I will show an image sequence of human cooking. I have annotated the images with numbered circles. Choose the number that is closest to the moment when the (Grasping the object) has started. You are a five-time world champion in this game. Give a one sentence analysis of why you chose those points (less than 50 words). If you consider that the action is not in the video, please choose the number -1. Provide your answer at the end in a json file of this format: {"points": []}
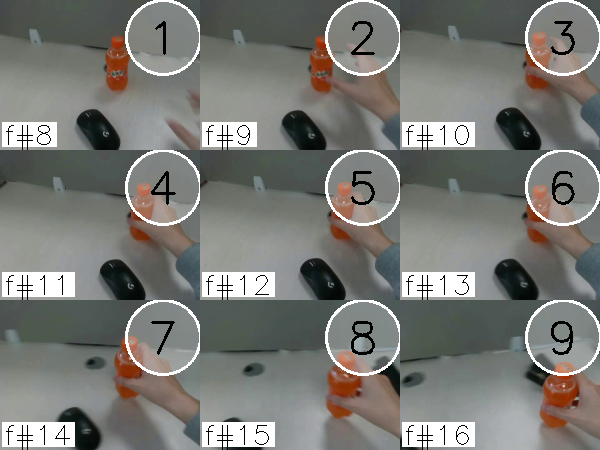
Frame 4 shows the clearest moment of hand-object contact.
{"points": [4]}